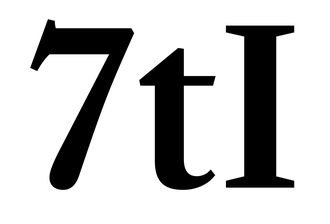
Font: LibreCaslonText_SemiBold